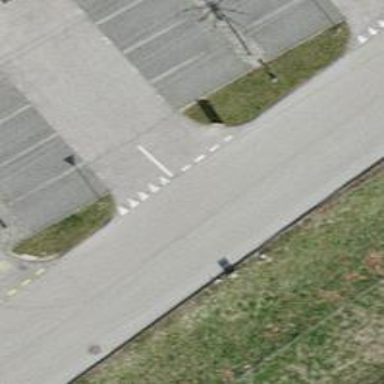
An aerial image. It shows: Parking aisle designated as service road.